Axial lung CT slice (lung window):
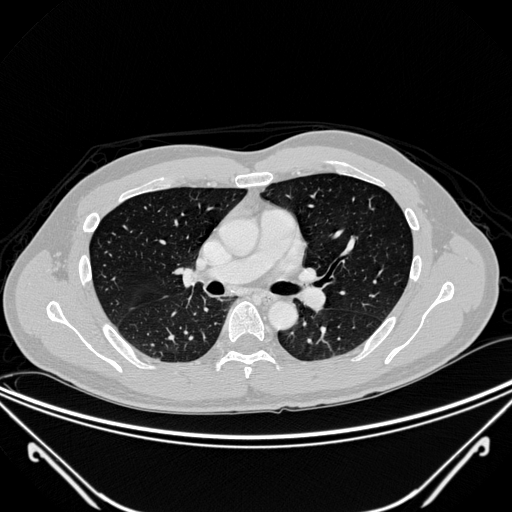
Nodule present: no